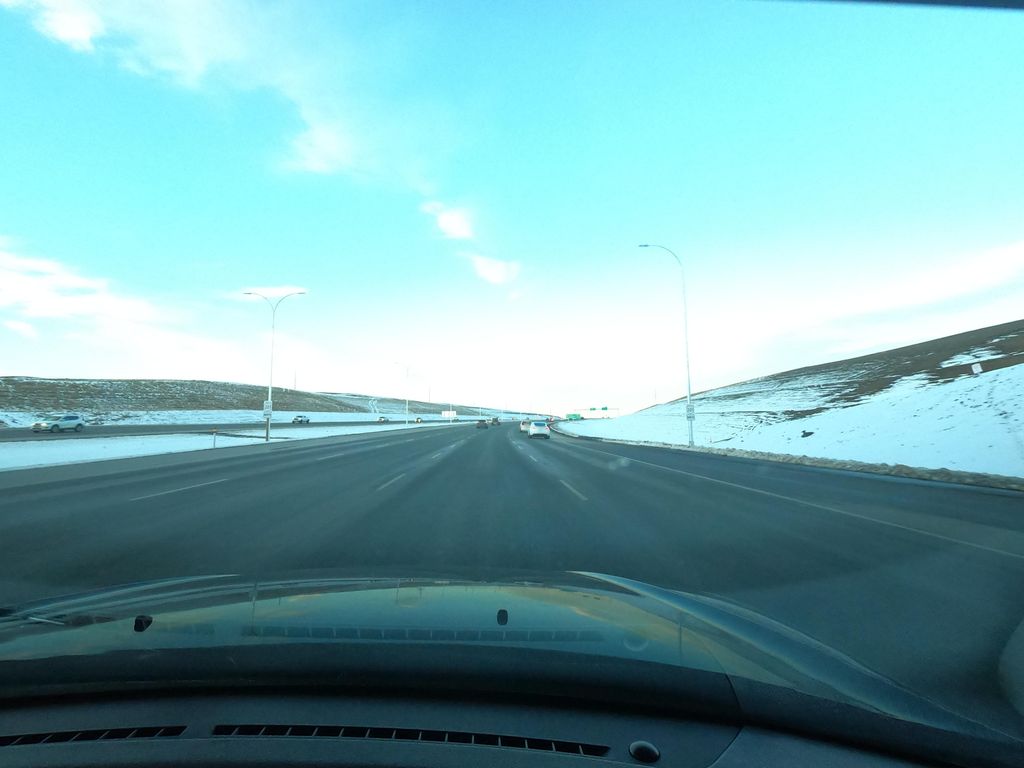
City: calgary